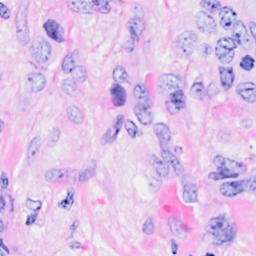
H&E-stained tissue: Breast